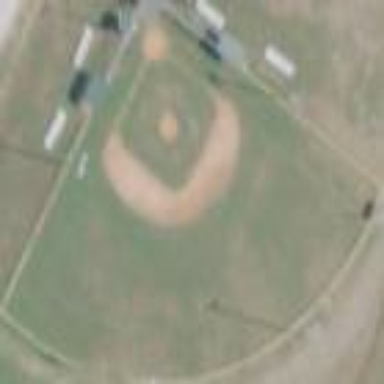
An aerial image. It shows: Baseball pitch for leisure and sports activities.